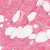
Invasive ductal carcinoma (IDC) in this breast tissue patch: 0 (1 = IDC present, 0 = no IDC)